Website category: jobs
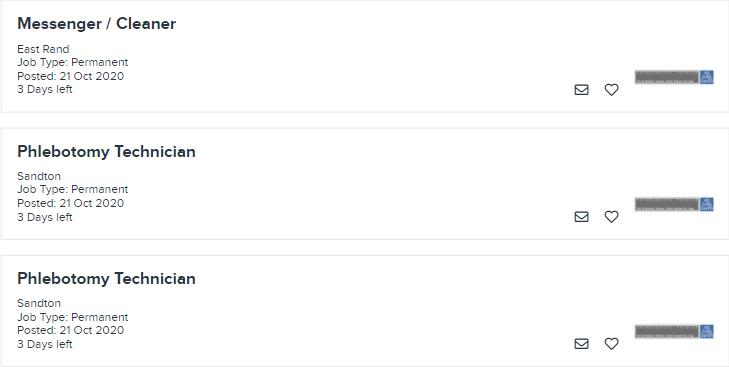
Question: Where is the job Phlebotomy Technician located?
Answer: Sandton

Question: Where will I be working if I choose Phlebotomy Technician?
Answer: Sandton

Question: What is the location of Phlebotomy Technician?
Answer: Sandton

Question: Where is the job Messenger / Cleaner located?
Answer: East Rand

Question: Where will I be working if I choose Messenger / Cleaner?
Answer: East Rand

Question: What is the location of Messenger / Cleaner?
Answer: East Rand

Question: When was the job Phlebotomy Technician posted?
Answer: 21 Oct 2020

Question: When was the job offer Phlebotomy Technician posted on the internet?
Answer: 21 Oct 2020

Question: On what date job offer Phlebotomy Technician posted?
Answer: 21 Oct 2020

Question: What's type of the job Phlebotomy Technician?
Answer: Job Type: Permanent

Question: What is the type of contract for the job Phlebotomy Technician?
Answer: Job Type: Permanent

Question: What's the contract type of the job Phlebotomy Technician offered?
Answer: Job Type: Permanent

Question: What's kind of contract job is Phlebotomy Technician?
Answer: Job Type: Permanent

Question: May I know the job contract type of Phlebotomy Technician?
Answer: Job Type: Permanent

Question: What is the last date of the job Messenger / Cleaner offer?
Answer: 3 Days left

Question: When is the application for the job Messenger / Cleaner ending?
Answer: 3 Days left

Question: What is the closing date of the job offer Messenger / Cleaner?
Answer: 3 Days left

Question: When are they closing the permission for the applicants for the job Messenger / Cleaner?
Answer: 3 Days left

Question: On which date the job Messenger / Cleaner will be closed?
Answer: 3 Days left

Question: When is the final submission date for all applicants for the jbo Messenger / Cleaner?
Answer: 3 Days left

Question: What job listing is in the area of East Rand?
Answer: Messenger / Cleaner

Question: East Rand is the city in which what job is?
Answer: Messenger / Cleaner

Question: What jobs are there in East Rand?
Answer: Messenger / Cleaner

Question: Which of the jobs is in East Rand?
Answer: Messenger / Cleaner

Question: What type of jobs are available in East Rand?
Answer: Messenger / Cleaner

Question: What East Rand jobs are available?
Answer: Messenger / Cleaner